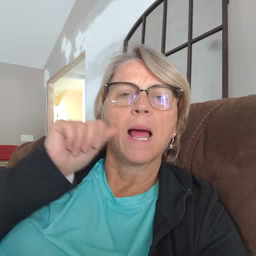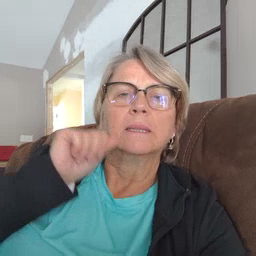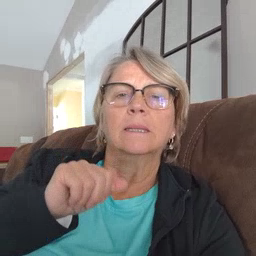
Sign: aunt